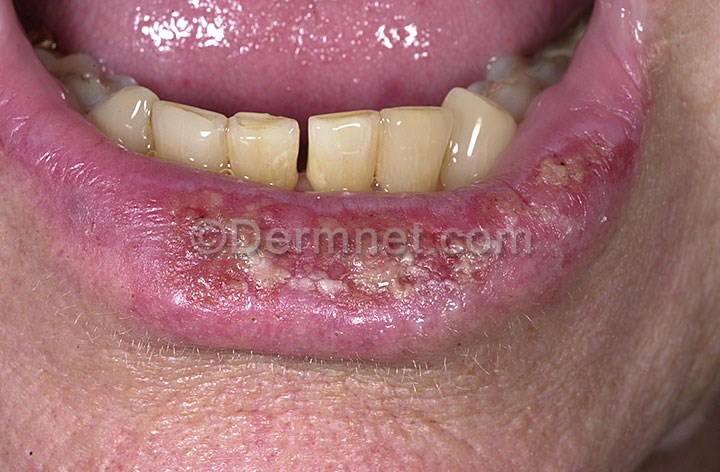
Disease: Actinic Keratosis Basal Cell Carcinoma and other Malignant Lesions